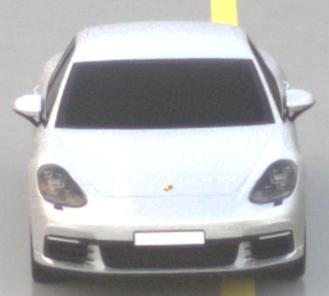
Make: Porsche
Model: Panamera
Detailed model: Panamera (971)
Model produced from: 2016/11
Model produced until: 2018/08
Doors: 5
Color: white
Road condition: wet road
Daytime: sunrise or sunset
Contrast: low contrast